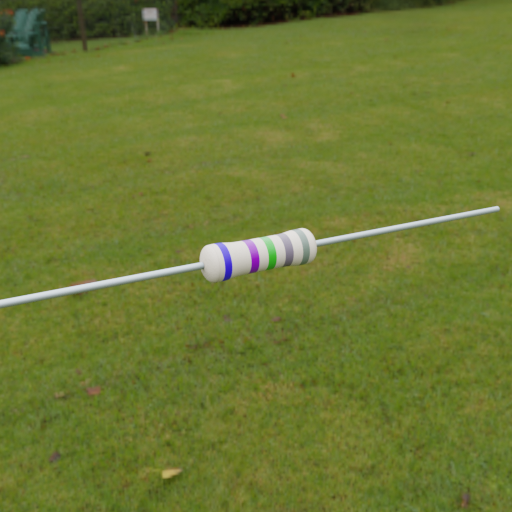
Resistor colour bands (in order): blue, violet, green, gray, gray